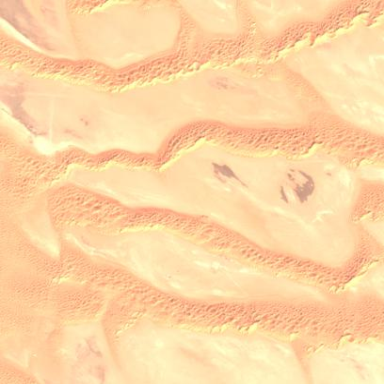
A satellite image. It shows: Dune in its natural state.